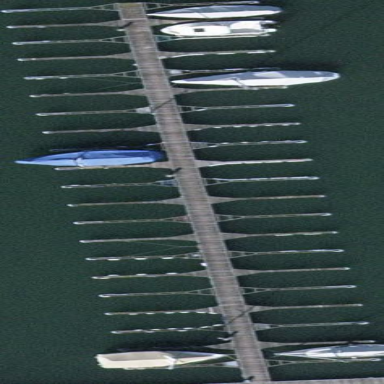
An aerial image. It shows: Man-made pier.